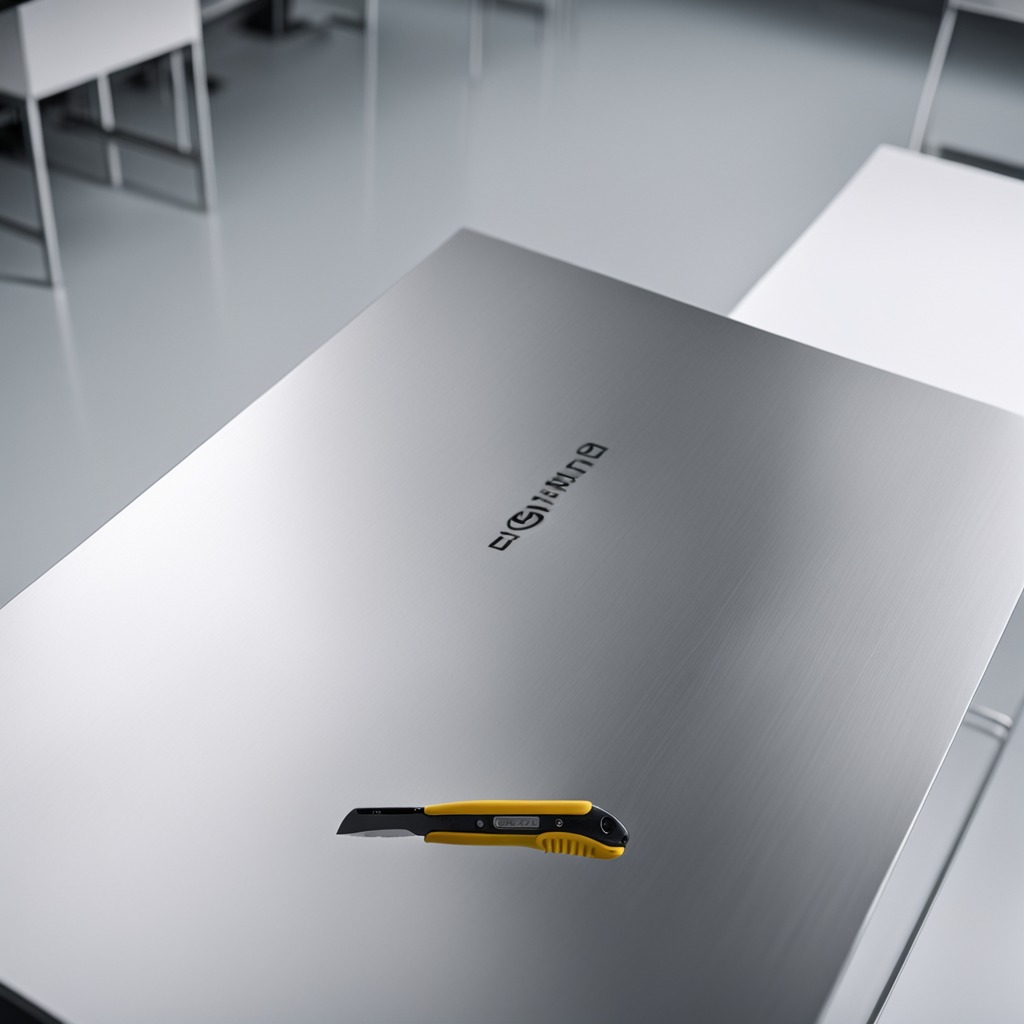
A utility knife lies on a stainless steel table in a high-end prototyping lab.